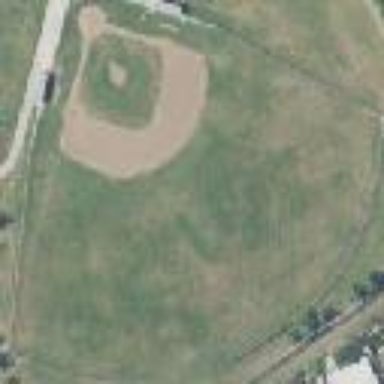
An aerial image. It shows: Baseball pitch for leisure and sports activities.